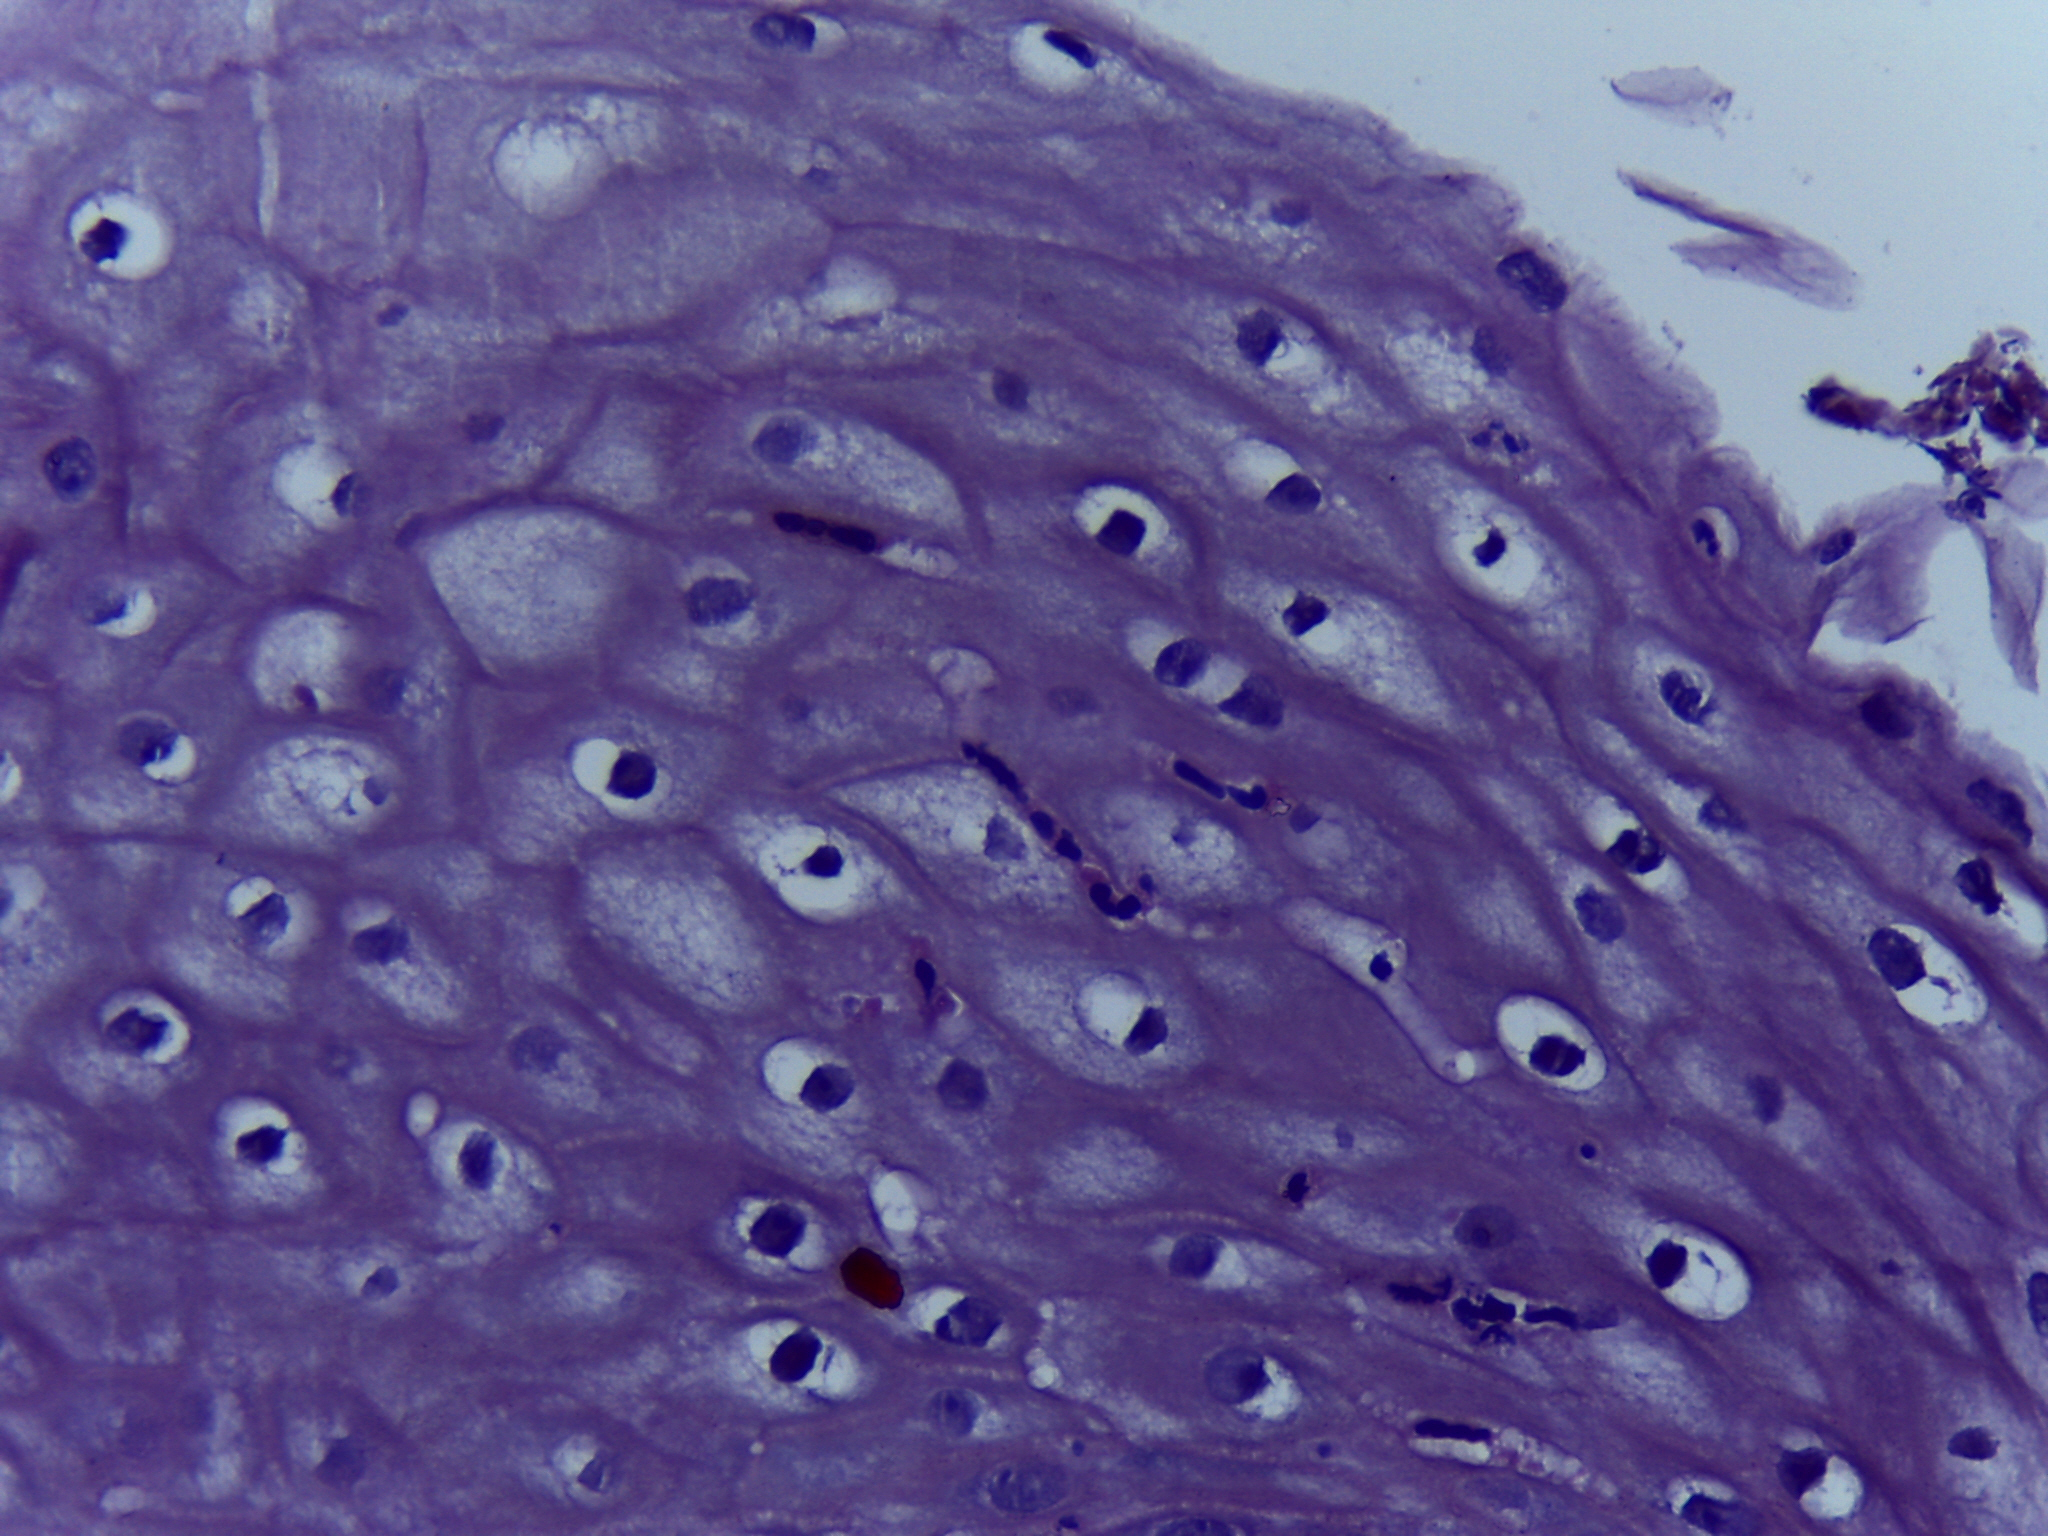
Diagnosis: OSCC